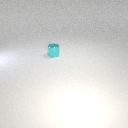
small cyan metal cylinder